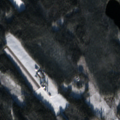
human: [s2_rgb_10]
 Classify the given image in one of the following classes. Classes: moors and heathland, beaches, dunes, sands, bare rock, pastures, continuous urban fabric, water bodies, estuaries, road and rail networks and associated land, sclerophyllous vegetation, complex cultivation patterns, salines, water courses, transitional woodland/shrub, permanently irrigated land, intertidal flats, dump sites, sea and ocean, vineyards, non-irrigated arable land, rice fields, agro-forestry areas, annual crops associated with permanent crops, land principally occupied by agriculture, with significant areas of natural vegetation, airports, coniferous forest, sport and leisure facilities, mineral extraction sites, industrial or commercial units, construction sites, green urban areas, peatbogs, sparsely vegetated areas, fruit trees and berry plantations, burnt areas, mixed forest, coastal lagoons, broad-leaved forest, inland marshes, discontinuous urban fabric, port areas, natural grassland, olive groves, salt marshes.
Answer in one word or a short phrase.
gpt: coniferous forest, mixed forest